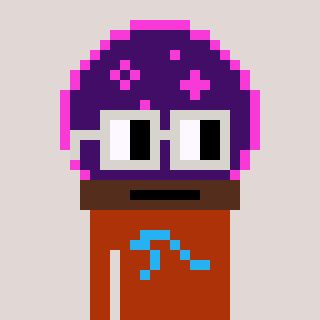
a pixel art character with square light gray glasses, a crystalball-shaped head and a hotbrown-colored body on a warm background